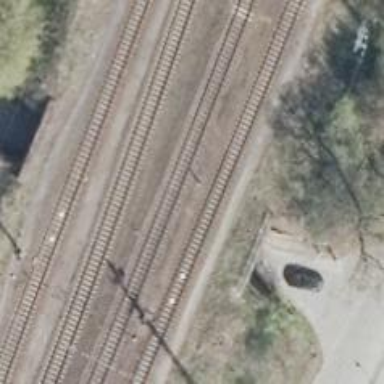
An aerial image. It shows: Railway bridge with electrified contact lines.